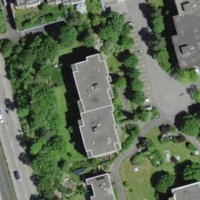
EUNIS habitat code: 54
Species observed at this site:
Chroicocephalus ridibundus
Phalacrocorax carbo
Phylloscopus collybita
Corvus corone
Cyanistes caeruleus
Parus major
Regulus regulus
Columba palumbus